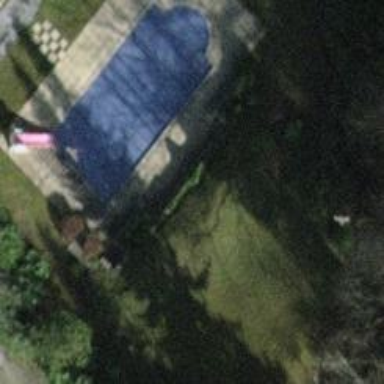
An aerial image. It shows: Swimming pool located in leisure land.